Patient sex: M
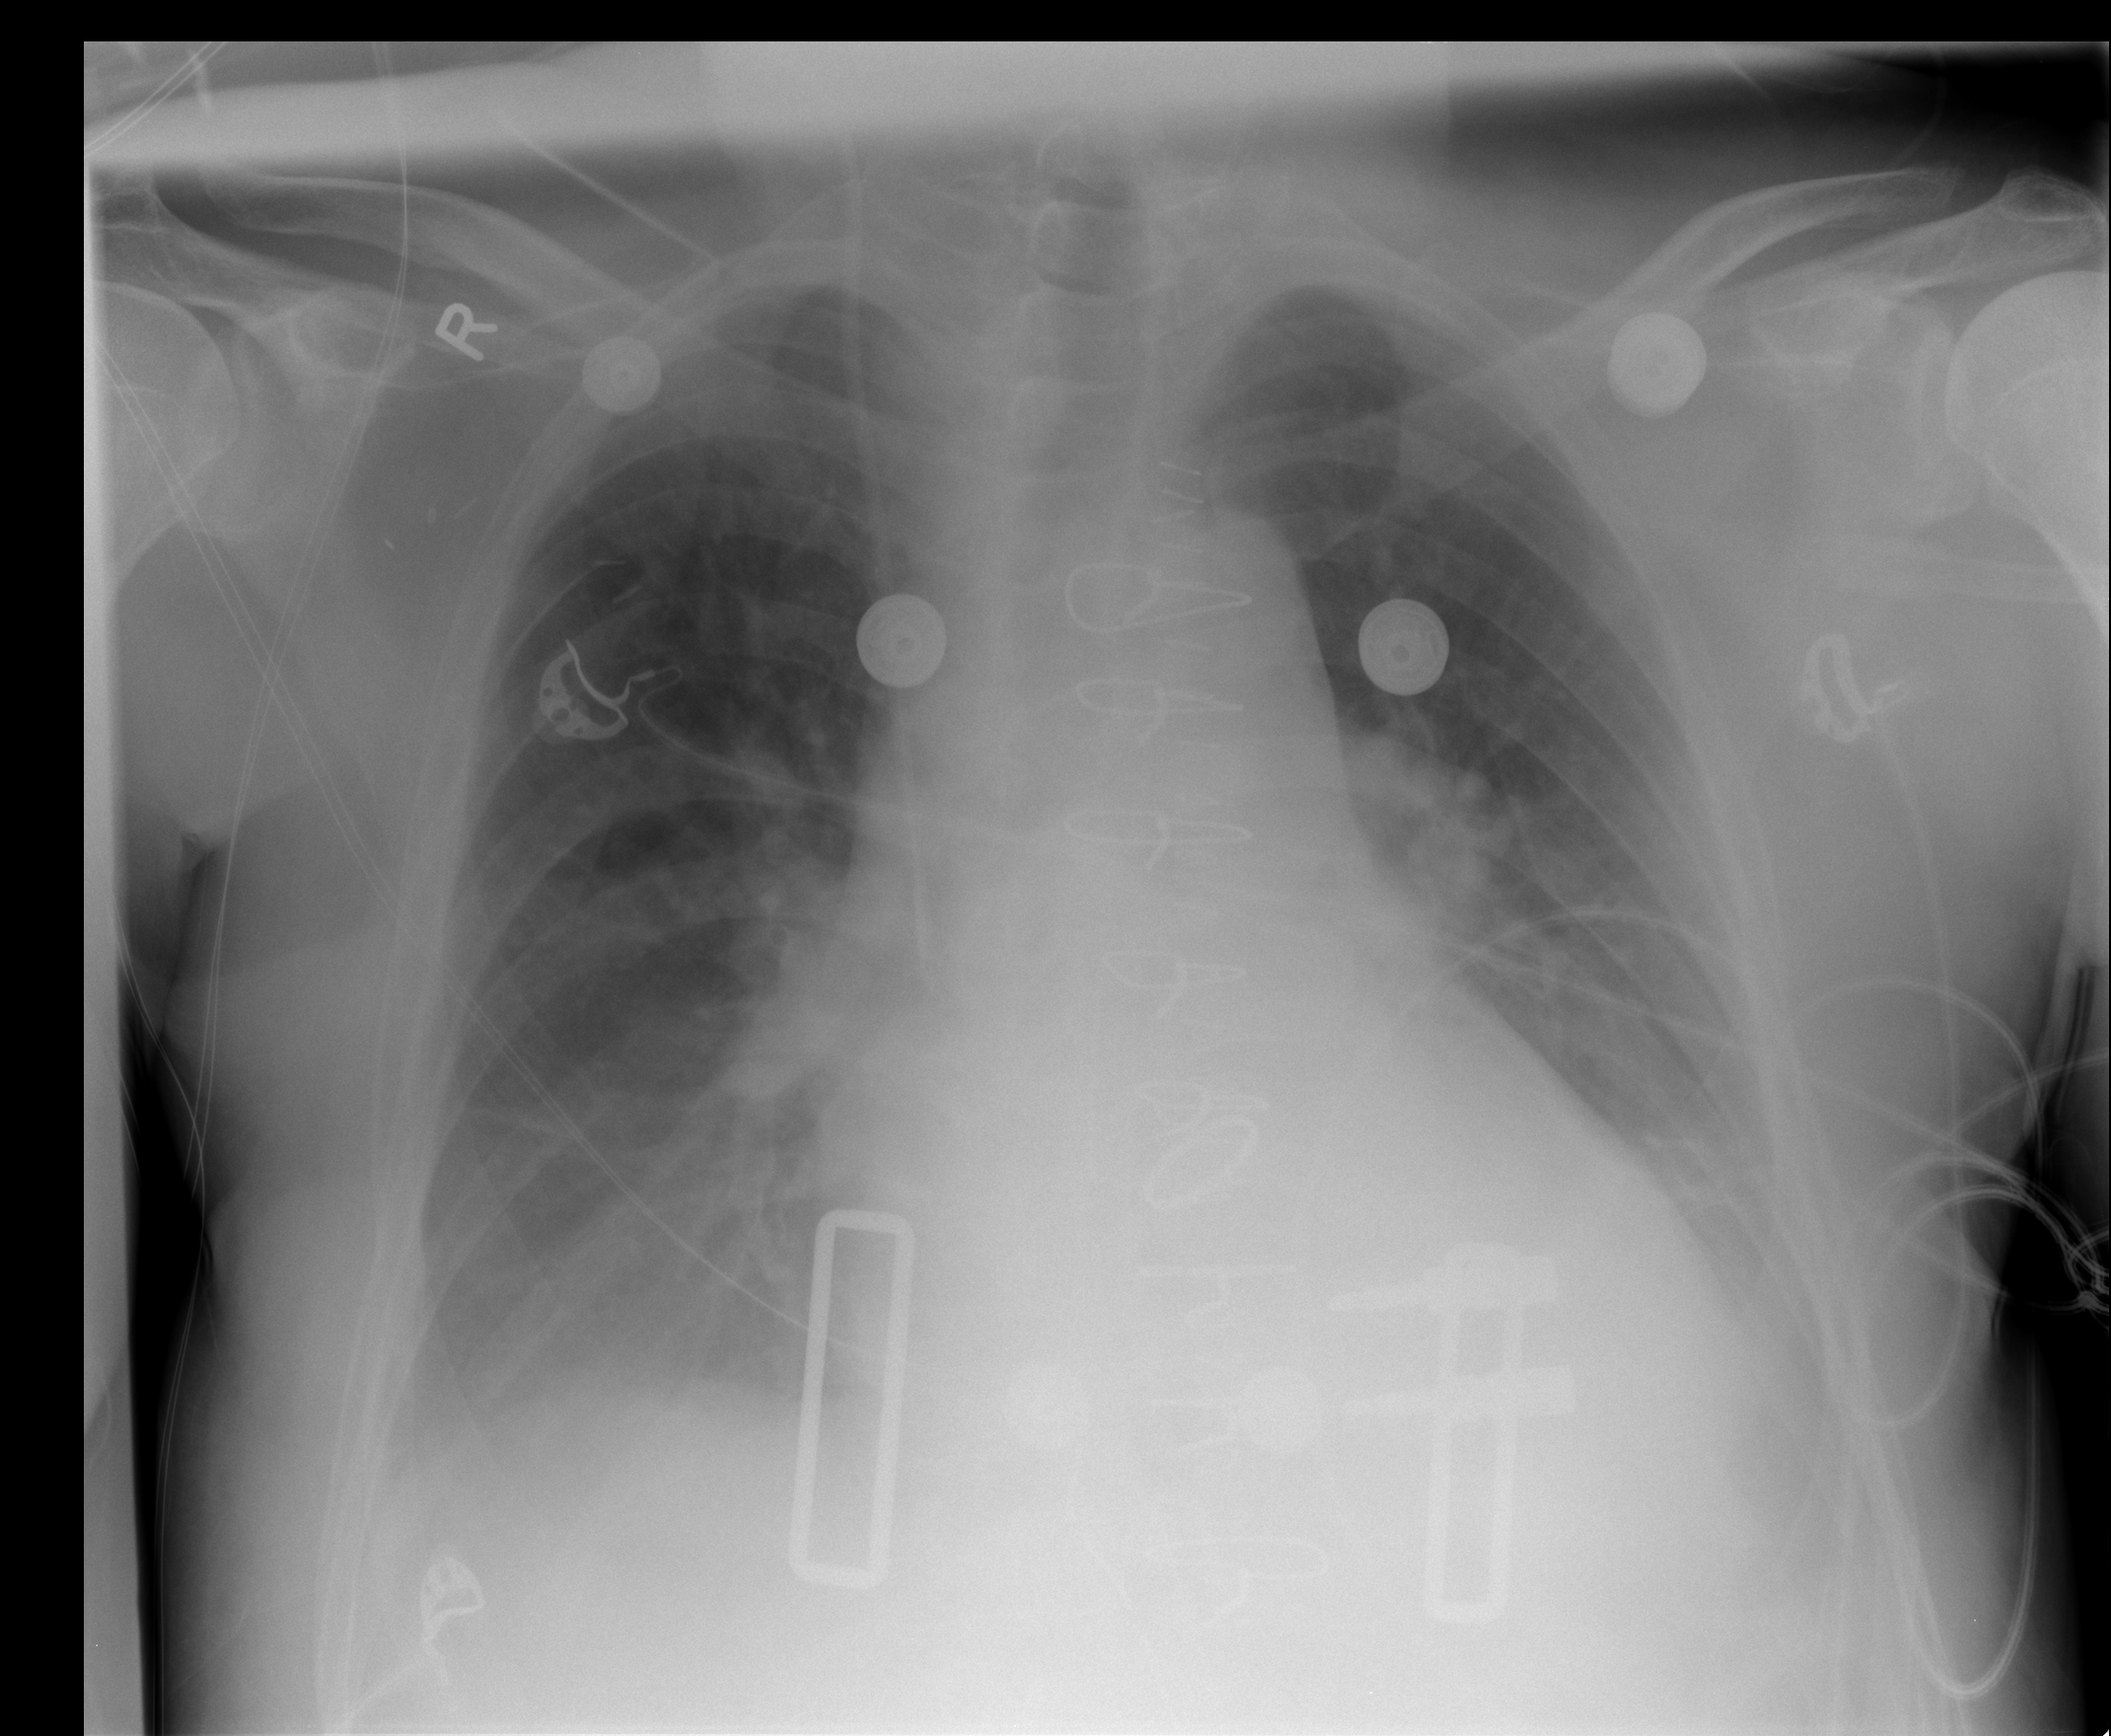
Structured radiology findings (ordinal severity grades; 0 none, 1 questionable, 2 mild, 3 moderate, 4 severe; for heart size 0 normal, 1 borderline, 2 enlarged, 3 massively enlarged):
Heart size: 2
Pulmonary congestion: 3
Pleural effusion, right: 2
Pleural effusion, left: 2
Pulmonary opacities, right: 0
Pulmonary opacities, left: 0
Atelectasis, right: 2
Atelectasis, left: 2